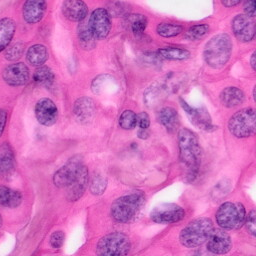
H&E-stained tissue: Pancreatic